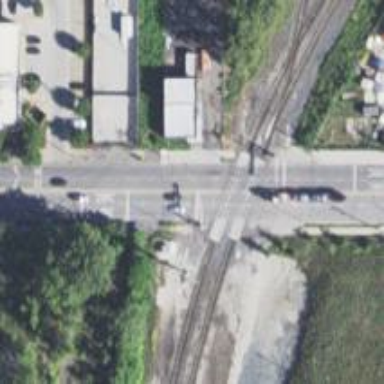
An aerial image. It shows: Crossing for the railway.